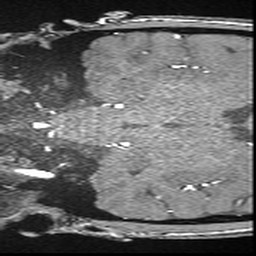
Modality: angio
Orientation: coronal
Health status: ill
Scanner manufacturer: siemens
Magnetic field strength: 3 T
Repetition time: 0.021 s
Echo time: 0.00343 s